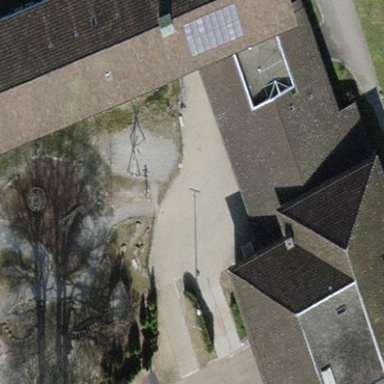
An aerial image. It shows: Primary school building.